Interaction volume radius: 10 \u00c5
Interaction volume height: 30 \u00c5
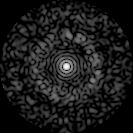
Disorder parameter: 0.8312